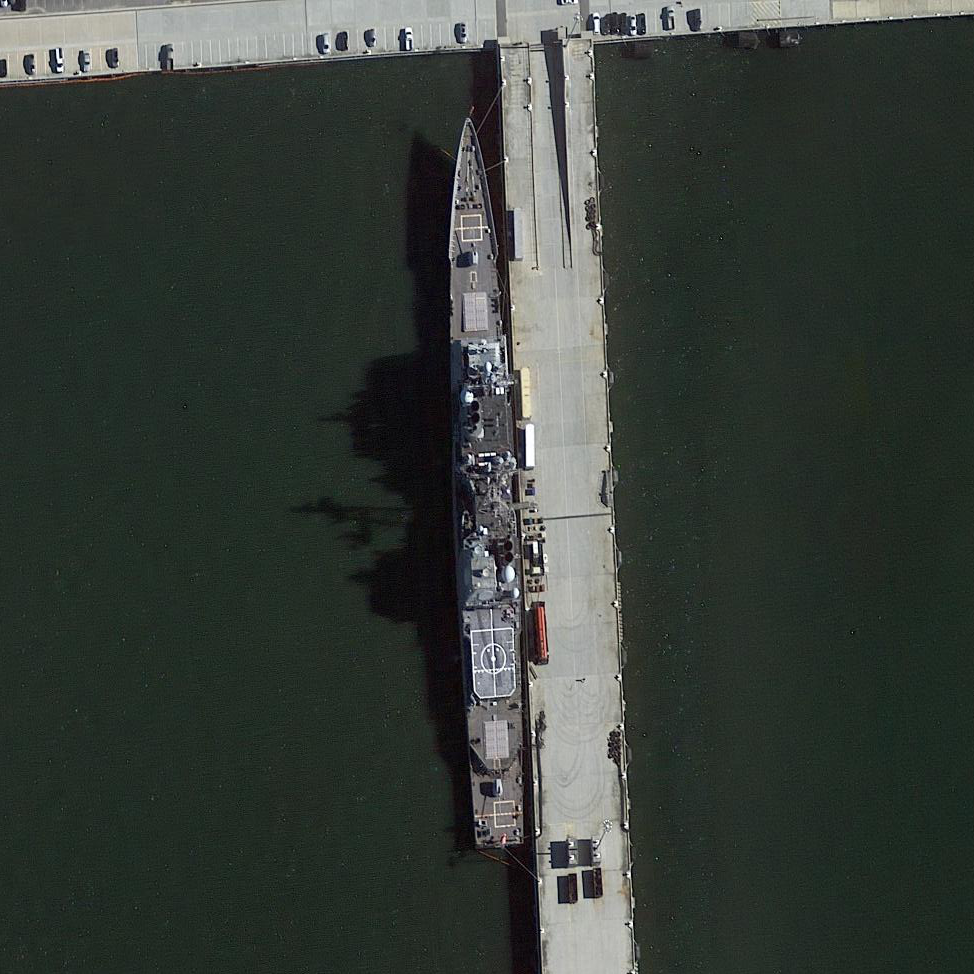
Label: Ticonderoga-class_cruiser